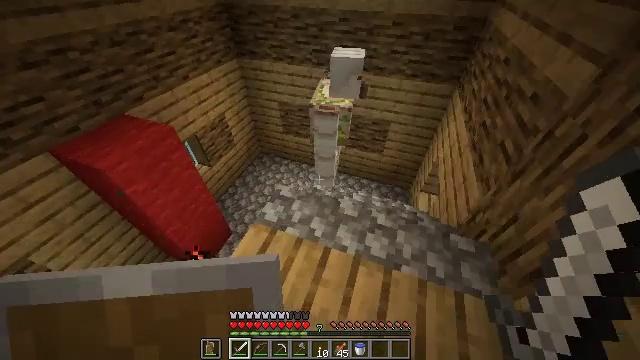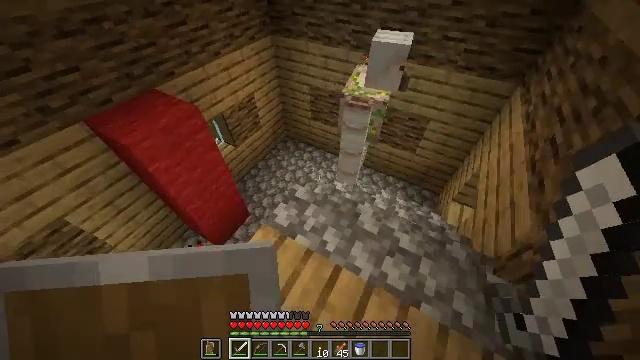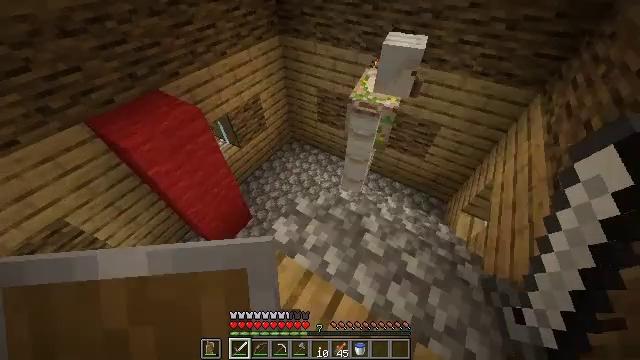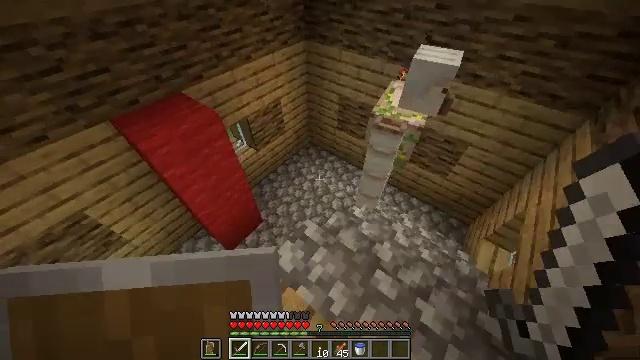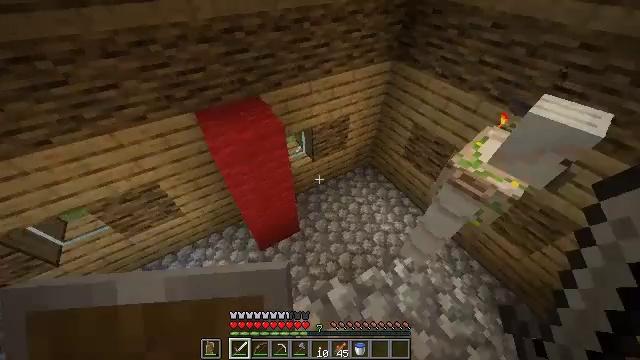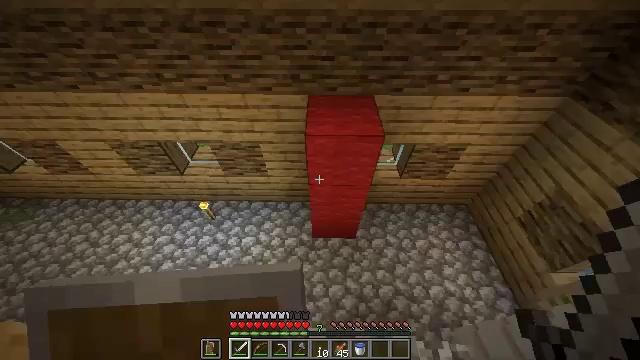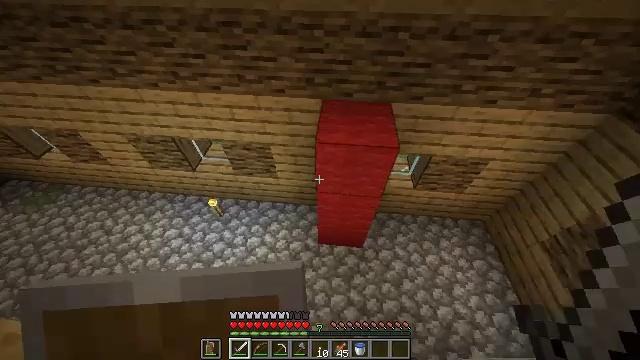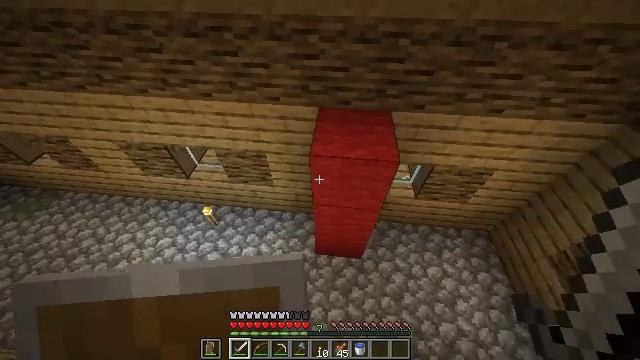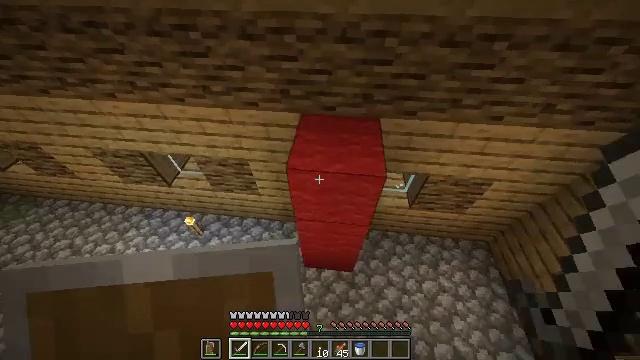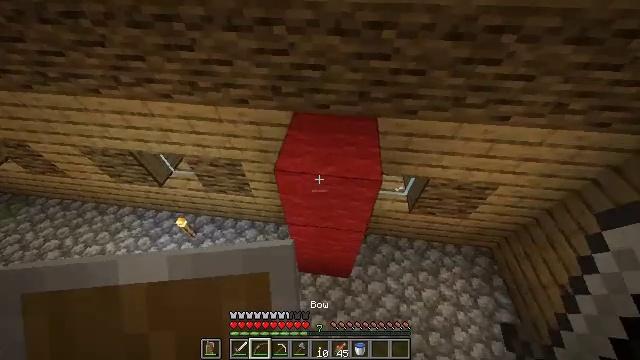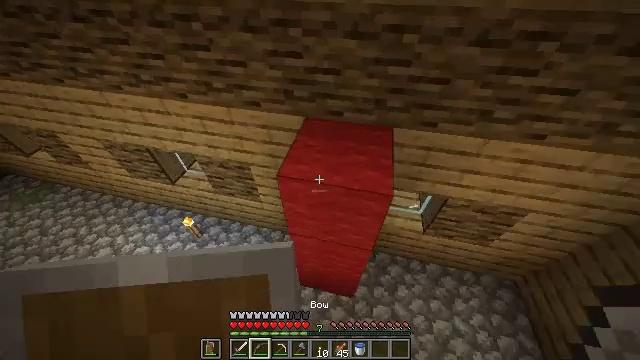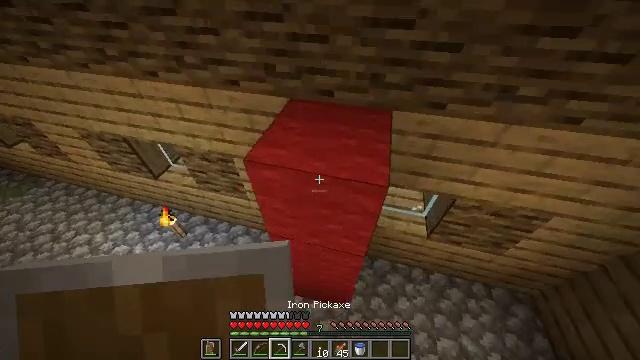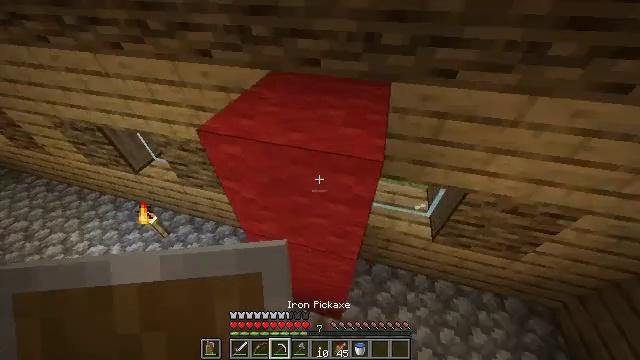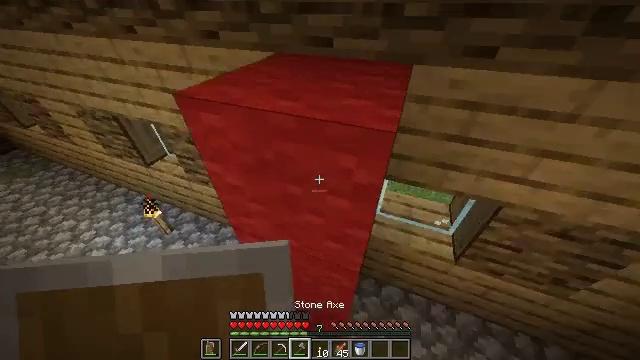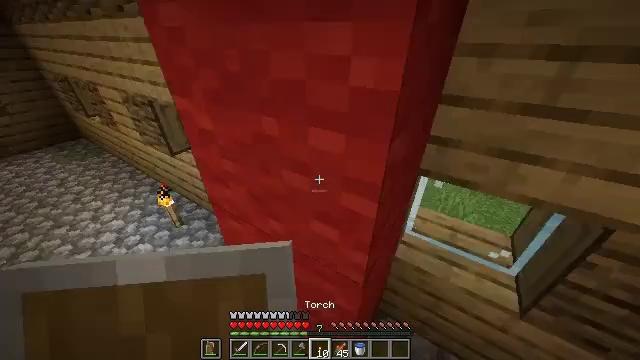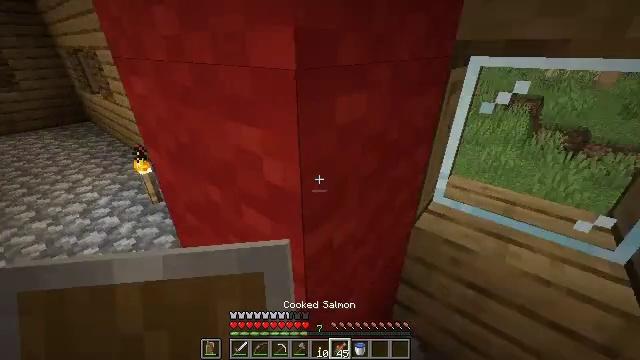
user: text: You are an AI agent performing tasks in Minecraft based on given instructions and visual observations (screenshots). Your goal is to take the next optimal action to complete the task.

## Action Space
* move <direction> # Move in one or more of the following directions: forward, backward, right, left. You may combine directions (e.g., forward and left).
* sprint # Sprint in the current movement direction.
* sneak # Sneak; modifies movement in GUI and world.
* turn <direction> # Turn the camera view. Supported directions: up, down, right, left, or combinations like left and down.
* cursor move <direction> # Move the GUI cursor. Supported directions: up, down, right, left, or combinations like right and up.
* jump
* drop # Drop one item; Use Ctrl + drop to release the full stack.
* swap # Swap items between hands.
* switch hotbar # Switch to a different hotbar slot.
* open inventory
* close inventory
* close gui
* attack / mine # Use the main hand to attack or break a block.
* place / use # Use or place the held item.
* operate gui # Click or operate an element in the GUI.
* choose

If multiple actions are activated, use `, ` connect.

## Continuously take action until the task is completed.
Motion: motion action
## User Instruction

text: Break the block of red wool.
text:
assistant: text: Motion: move forward, turn left and down
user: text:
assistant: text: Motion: move forward, turn left
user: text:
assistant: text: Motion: move forward, turn left
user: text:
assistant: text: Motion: move forward, turn left and up
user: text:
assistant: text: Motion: move forward, turn left and down
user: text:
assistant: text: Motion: move forward, turn left
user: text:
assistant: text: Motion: move forward and move right
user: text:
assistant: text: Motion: move forward and move right
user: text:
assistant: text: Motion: move forward and move right
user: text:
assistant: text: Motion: move forward and move right, turn left and up
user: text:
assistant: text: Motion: move forward and move right, turn left
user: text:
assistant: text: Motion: move forward and move right, turn up
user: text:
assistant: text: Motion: move right, turn left and up
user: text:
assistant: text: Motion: move right, turn left and up
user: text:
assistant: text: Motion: move right, turn left and up
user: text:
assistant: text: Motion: move right, turn left and up
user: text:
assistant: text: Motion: move right, turn left and up
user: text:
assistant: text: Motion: turn left and up
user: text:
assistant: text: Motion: turn left
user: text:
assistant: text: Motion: turn down
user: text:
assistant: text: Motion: turn right and down
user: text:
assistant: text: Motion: turn right and down
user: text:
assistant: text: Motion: attack / mine
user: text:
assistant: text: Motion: turn down, attack / mine
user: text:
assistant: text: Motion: turn down, attack / mine
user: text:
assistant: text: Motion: turn down, attack / mine
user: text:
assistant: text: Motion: attack / mine
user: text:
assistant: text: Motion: attack / mine
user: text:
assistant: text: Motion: turn left, attack / mine
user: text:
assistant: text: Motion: attack / mine